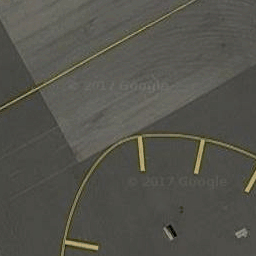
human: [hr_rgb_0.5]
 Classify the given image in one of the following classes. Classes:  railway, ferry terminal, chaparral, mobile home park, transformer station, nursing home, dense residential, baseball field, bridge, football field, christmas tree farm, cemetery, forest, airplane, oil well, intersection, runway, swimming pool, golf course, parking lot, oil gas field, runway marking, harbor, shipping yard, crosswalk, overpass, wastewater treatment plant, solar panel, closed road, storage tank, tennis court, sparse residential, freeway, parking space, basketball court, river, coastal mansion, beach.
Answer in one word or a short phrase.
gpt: runway marking